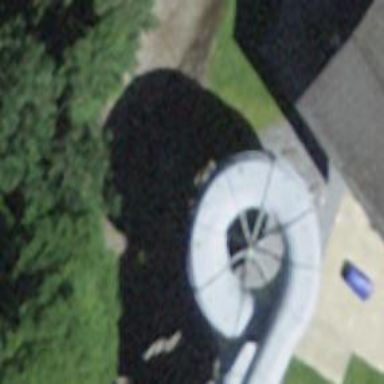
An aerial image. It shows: Water slide designed for family rafting.